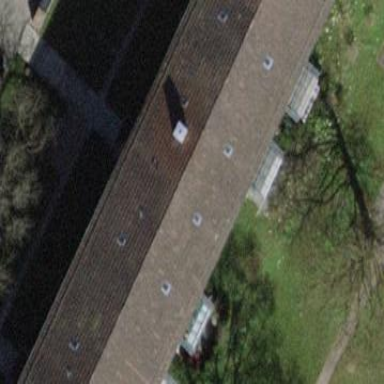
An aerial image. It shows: Building with apartments featuring tiled roof.